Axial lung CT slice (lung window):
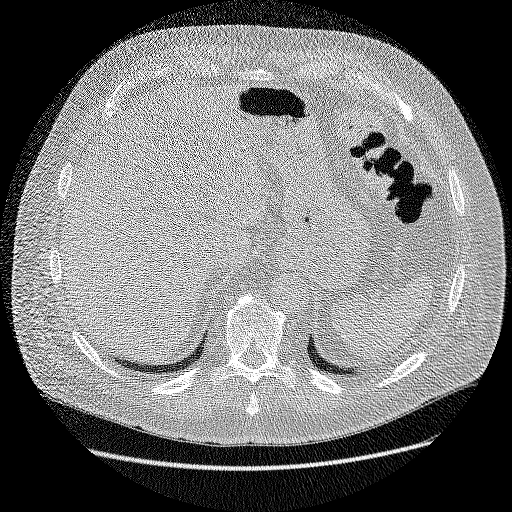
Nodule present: no